Question: For the example given below, how could I paint the area between the dashed lines?
Here is the code:
'''
X <- rnorm(100)
Y<- X + rnorm(100)
reg<-lm(Y~X)
CI <- predict(reg,interval="confidence")
F <- CI[,1]
L <- CI[,2]
U <- CI[,3]
plot(X,F)
abline(reg, col="red")
reg2<-lm(L~X)
abline(reg2, col="red", lty="dashed")
reg3<-lm(U~X)
abline(reg3, col="red", lty="dashed")
'''
here is the output

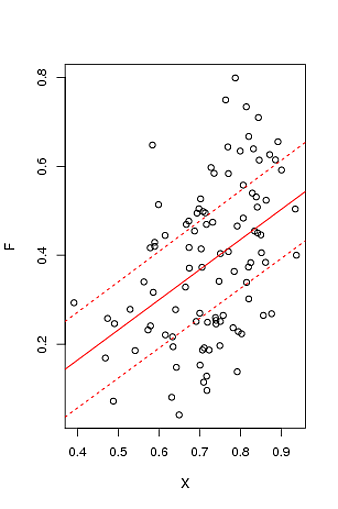
Answer: Seems like it should be a duplicate but I couldn't find it in an SO search. I know it's appeared many times on rhelp. But there's a fortune for that:
'''
require(fortunes)
fortune("every question")
Lastly, by what we could call the 'Liaw-Baron principle', every question that can be
asked has in fact already been asked.
-- Dirk Eddelbuettel (citing Andy Liaw's and Jonathan Baron's opinion on unique
questions on R-help)
R-help (January 2006)
polygon(x= c(X[order(X)], rev(X[order(X)]) ), # both x and y go "out" in order;
y=c(L[order(X)], rev(U[order(X)])), # and then come "back in reverse order
col=rgb(1,0,0,0.3) ) # transparent pink.
> plot(X,Y, pch="+")
> abline(reg, col="red")
> polygon(x= c(X\[order(X)\], rev(X\[order(X)\]) ), y=c(L\[order(X)\],rev(U\[order(X)\])), col=rgb(1,0,0,0.3) )
'''